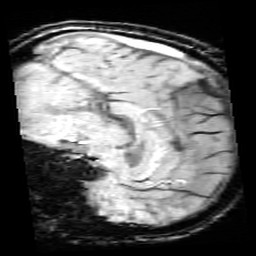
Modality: SWI
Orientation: sagittal
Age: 13
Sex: female
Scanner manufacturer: siemens
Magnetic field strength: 3 T
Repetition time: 0.027 s
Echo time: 0.02 s